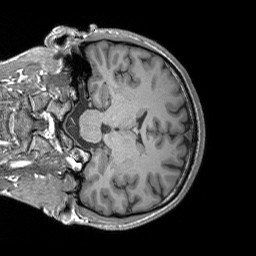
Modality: T1w
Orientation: coronal